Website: lowes
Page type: store-pickup
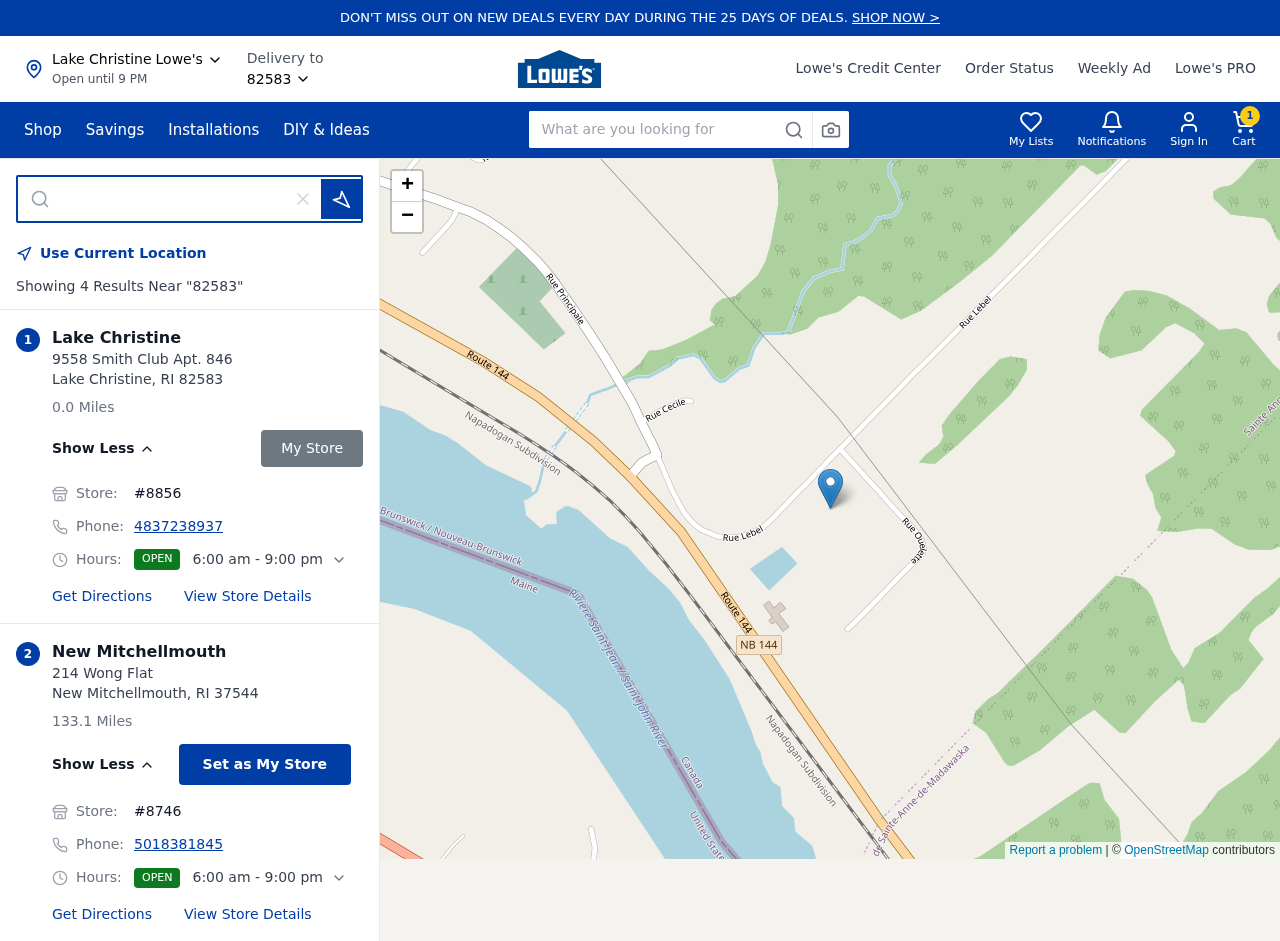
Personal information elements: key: PII_CITY
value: Lake Christine
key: PII_CITY2
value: New Mitchellmouth
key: PII_LOCATION1_STREET
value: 9558 Smith Club Apt. 846
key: PII_LOCATION2_POSTCODE
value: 37544
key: PII_LOCATION2_STREET
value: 214 Wong Flat
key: PII_PHONE
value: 4837238937
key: PII_PHONE_ALT
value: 5018381845
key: PII_POSTCODE
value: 82583
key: PII_STATE_ABBR
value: RI
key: PII_POSTCODE3
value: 82583
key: PII_POSTCODE_FULL
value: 82583
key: PII_POSTCODE_NUMERIC
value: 82583
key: PII_STATE_ABBR2
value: RI
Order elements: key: ORDER_NUM_ITEMS
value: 1
Search elements: key: HEADER_SEARCH
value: What are you looking for
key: SEARCH_STORE_LOCATION
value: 82583